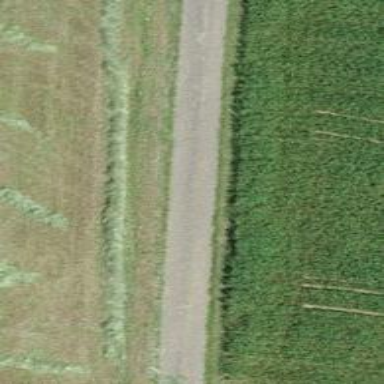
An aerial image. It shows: Paved track road with grade1 track type.